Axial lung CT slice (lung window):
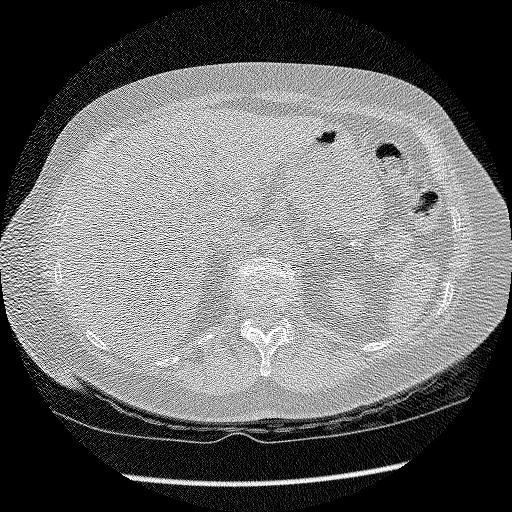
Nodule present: no